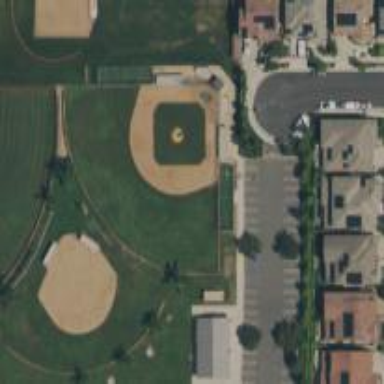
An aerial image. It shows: Baseball pitch for leisure and sports activities.